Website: bh-photo
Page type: cross-sells
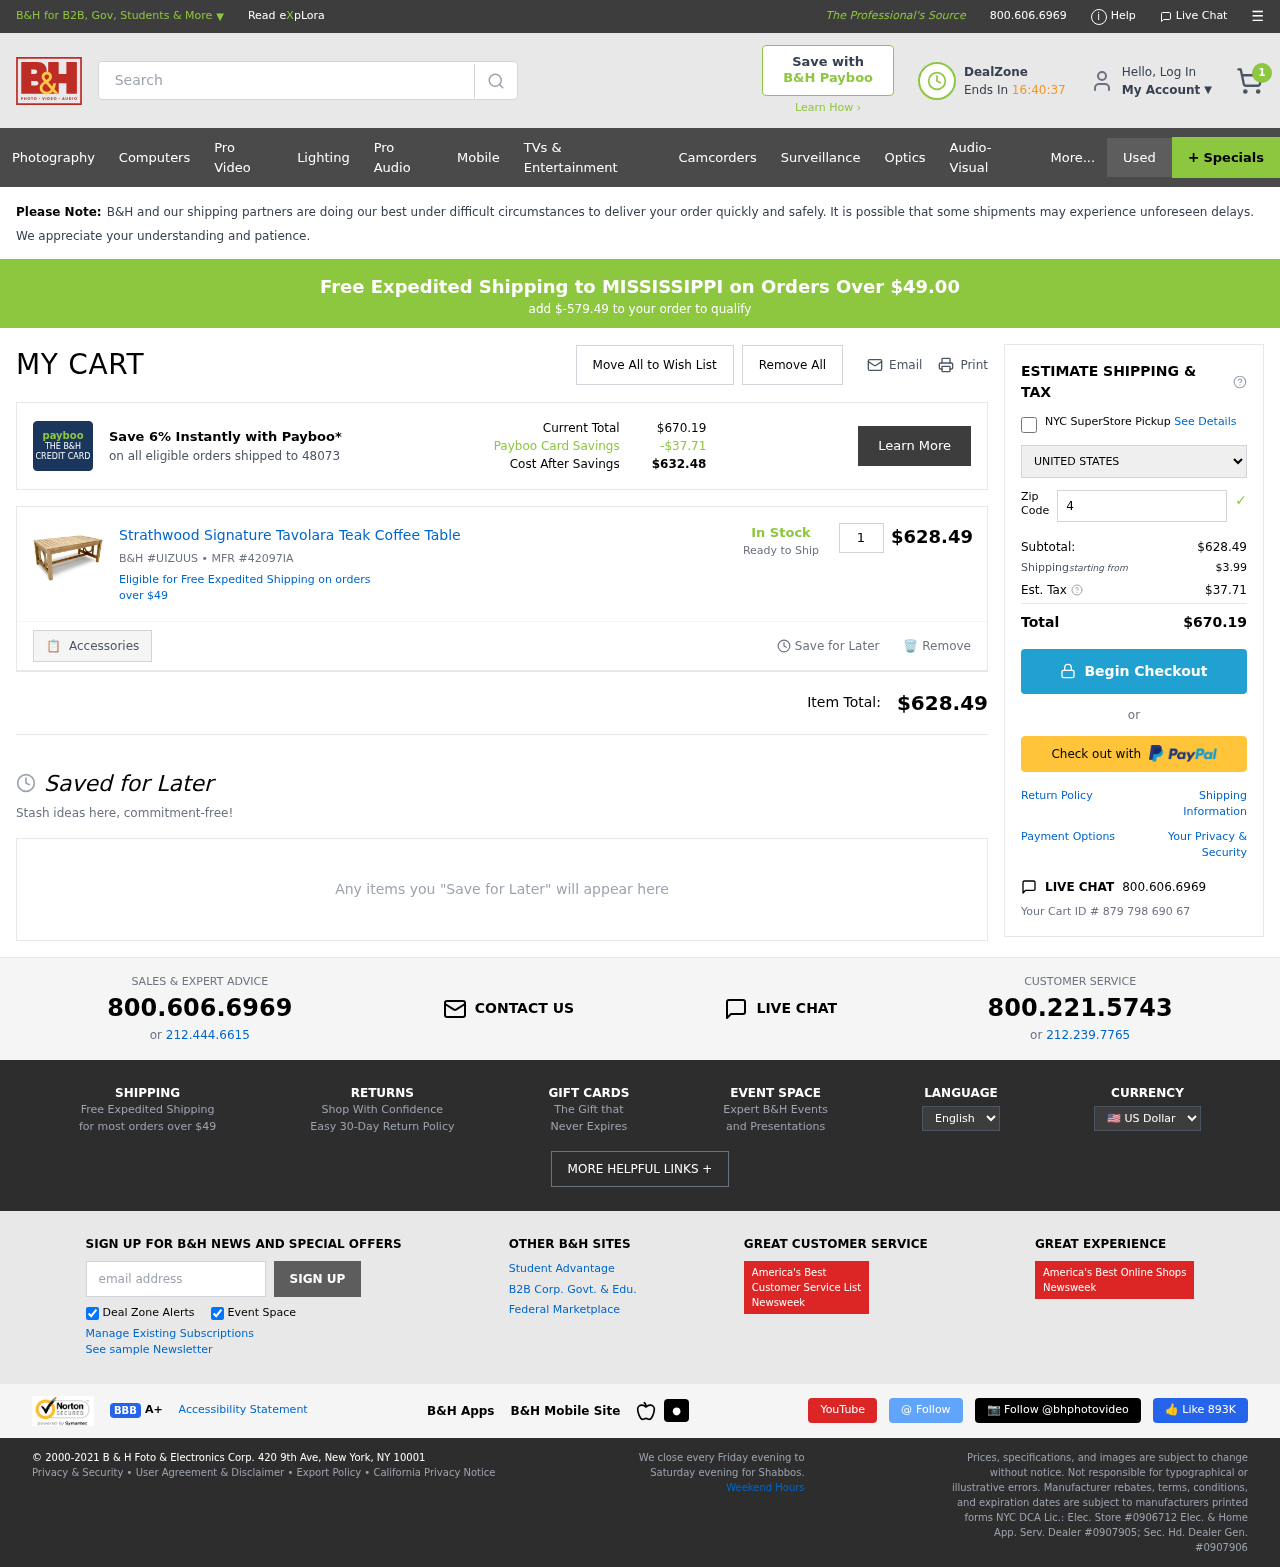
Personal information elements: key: PII_COUNTRY
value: United States
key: PII_POSTCODE
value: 48073
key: PII_STATE
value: MISSISSIPPI
Product elements: key: PRODUCT1_NAME
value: Strathwood Signature Tavolara Teak Coffee Table
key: PRODUCT1_PRICE
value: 628.49
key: PRODUCT1_QUANTITY
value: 1
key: PRODUCT1_SKU
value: B&H #UIZUUS
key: PRODUCT1_MFR
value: MFR #42097IA
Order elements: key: ORDER_NUM_ITEMS
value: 1
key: SHIPPING_THRESHOLD_REMAINING
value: $-579.49
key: ORDER_TOTAL
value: $670.19
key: ORDER_SUBTOTAL
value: $628.49
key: ORDER_SHIPPING_COST
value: $3.99
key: ORDER_TAX
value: $37.71
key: ORDER_ID
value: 879 798 690 67
Search elements: key: HEADER_SEARCH
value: Search
Other elements: key: PAYBOO_SAVINGS
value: -$37.71
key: COST_AFTER_SAVINGS
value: $632.48